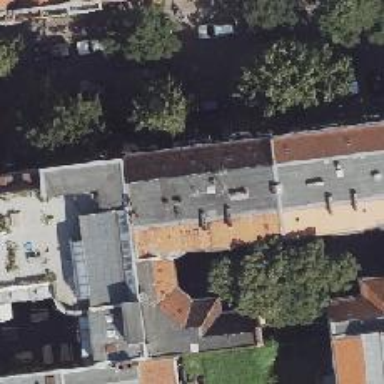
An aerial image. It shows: Café.